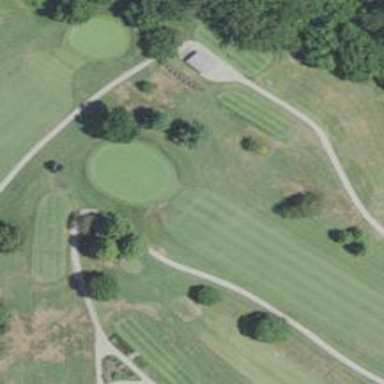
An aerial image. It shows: Service road used as golf cart path.